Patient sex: M
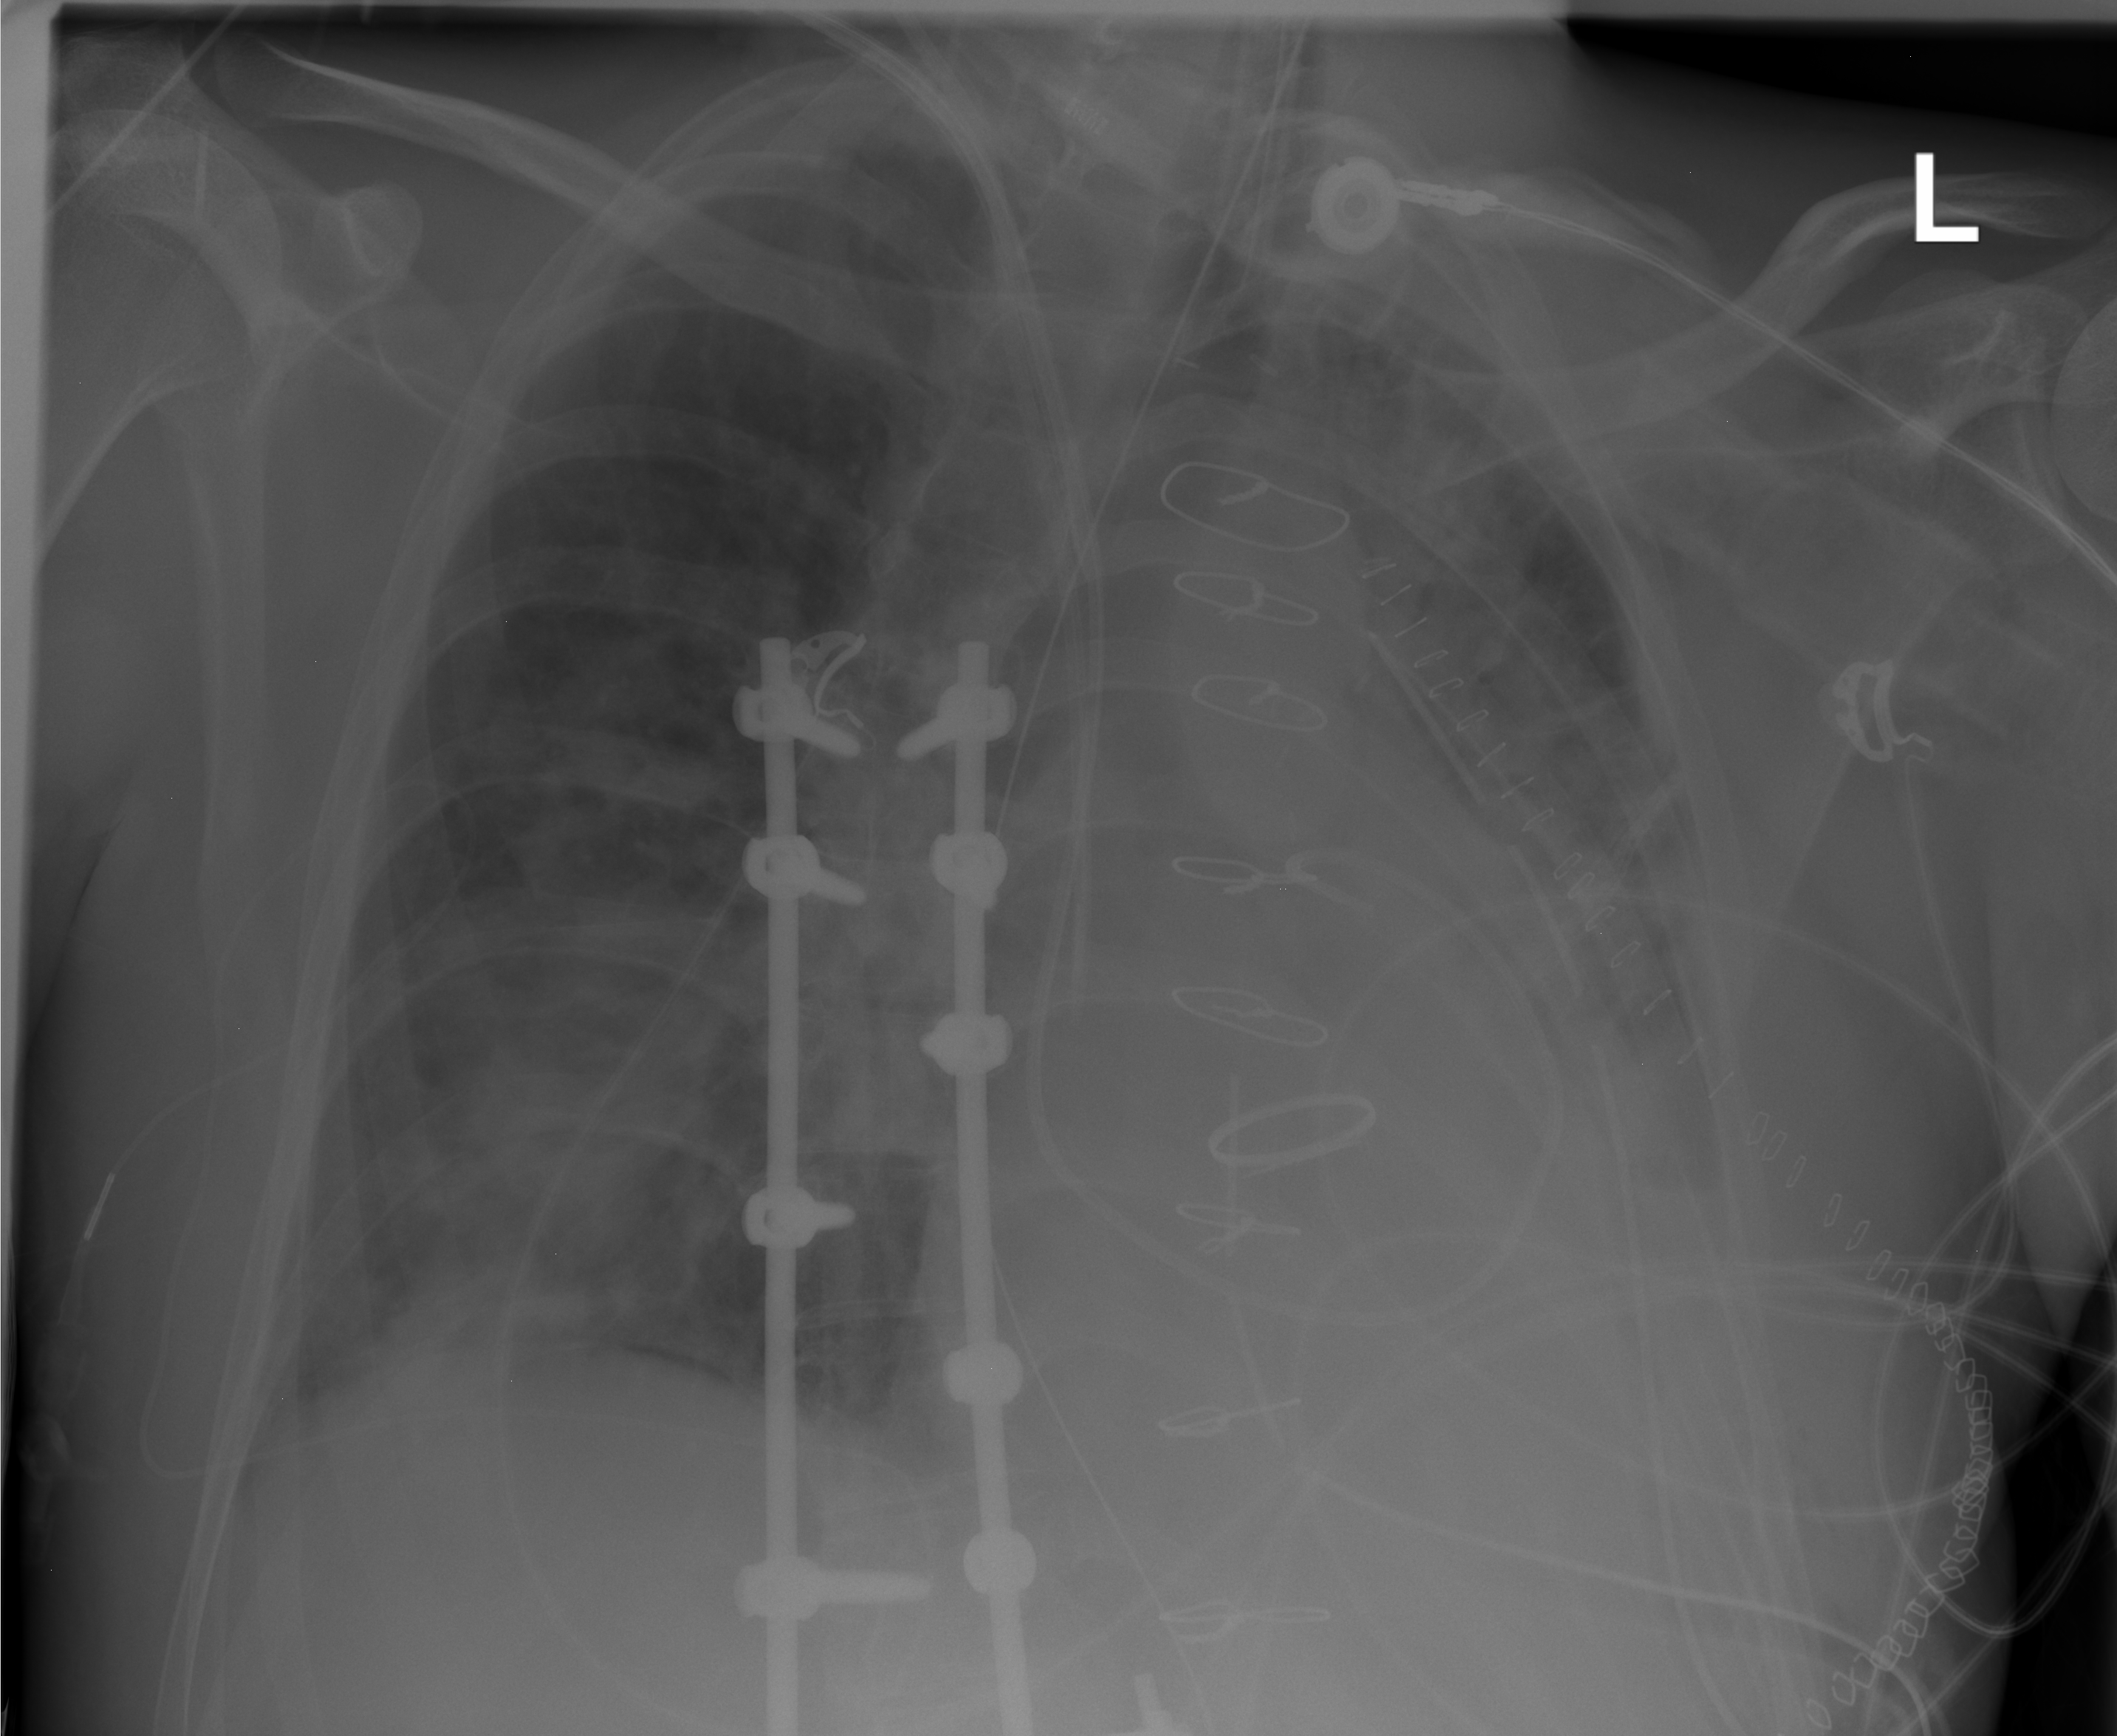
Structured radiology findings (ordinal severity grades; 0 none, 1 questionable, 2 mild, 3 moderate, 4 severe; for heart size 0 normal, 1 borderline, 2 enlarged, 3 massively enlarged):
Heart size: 1
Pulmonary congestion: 2
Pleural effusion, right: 0
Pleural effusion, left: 2
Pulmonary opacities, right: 3
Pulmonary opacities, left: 2
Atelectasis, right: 2
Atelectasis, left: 0